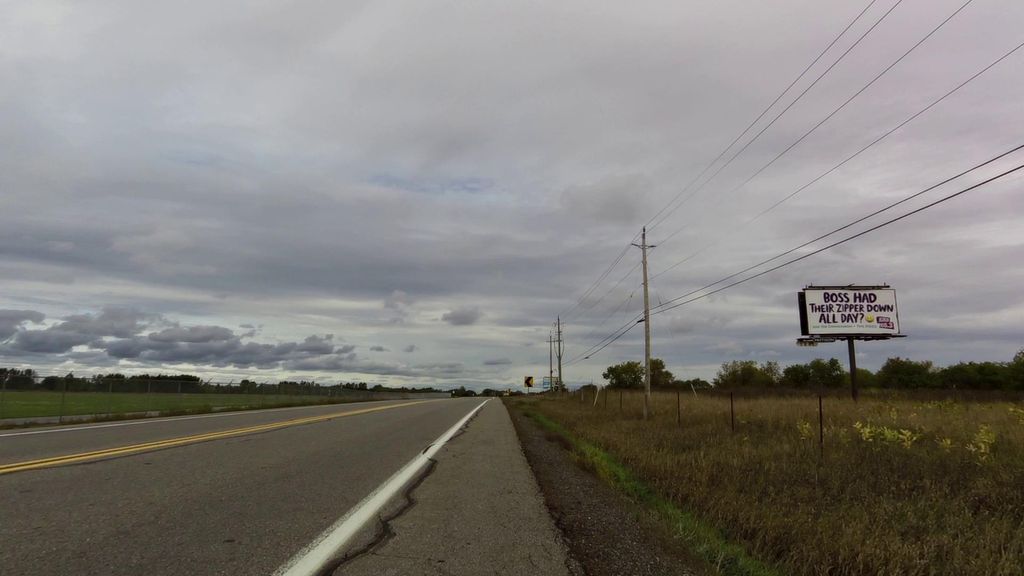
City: ottawa-gatineau